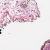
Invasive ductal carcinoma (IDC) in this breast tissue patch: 0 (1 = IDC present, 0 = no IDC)